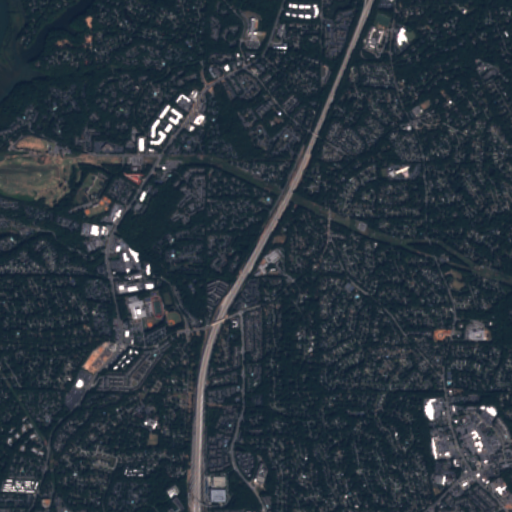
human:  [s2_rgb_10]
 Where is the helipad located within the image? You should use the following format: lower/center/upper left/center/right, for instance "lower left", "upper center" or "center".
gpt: The helipad is located in the center left of the image.
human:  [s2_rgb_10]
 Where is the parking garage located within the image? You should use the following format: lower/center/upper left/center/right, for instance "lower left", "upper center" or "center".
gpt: The parking garage is located in the lower left of the image.
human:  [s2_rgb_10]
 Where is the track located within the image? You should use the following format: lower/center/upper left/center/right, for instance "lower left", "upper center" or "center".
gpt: The track is located in the center left of the image.
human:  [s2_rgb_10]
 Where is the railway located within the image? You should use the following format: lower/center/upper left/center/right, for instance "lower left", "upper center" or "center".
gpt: The railway is located in the lower center of the image.
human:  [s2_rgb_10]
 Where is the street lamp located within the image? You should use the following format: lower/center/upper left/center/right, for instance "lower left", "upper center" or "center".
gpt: The street lamp is located in the lower right of the image.
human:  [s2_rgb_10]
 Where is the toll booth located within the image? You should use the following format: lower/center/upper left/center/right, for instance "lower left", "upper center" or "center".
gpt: The toll booth is located in the lower center of the image.
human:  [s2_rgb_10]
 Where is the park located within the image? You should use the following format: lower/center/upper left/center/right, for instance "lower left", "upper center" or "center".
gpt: There is no park in the image.